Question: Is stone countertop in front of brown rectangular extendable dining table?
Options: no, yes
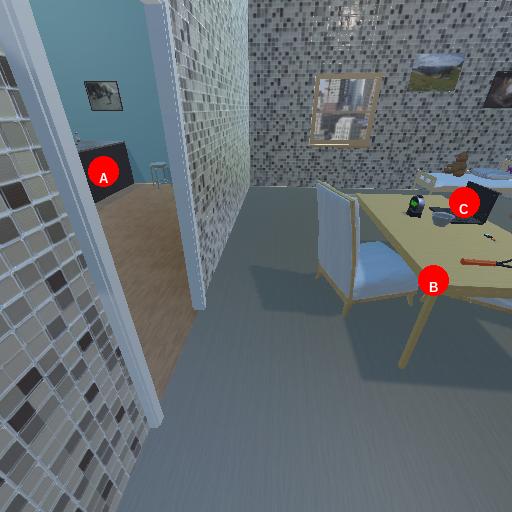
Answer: no